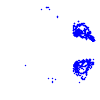
Particle: kaon